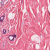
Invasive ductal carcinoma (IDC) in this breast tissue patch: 0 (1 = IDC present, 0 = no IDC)